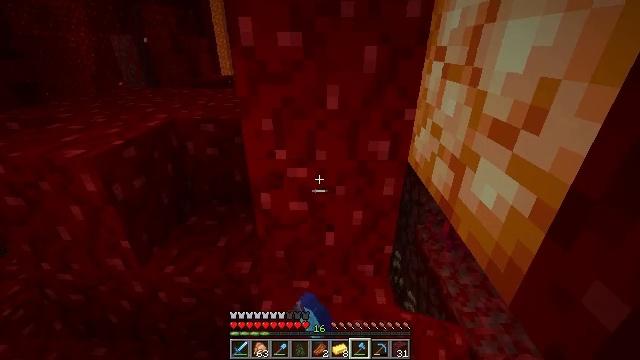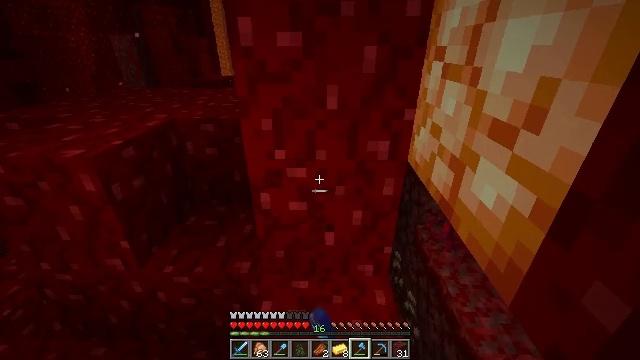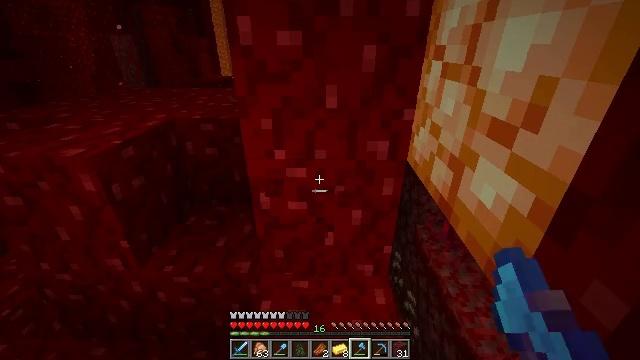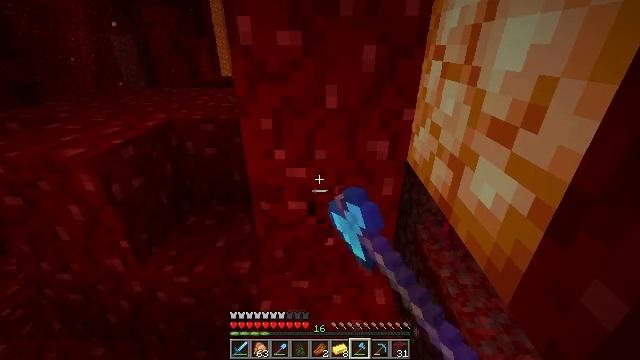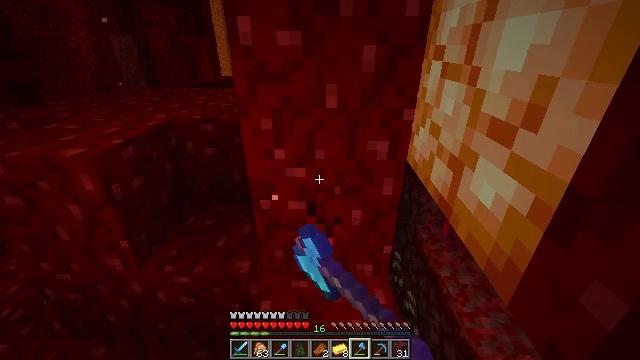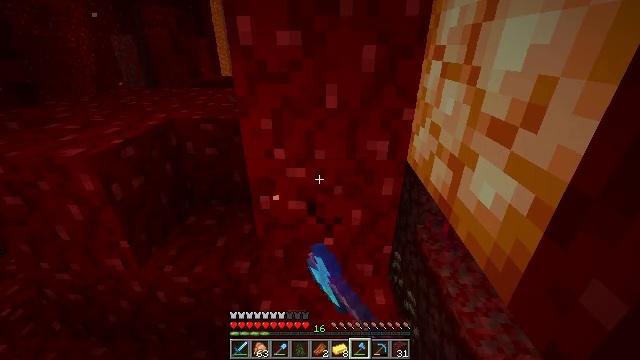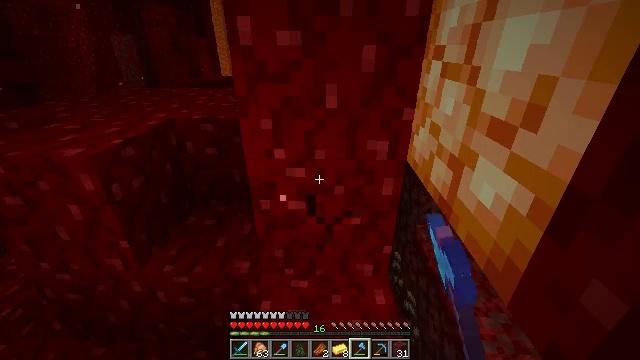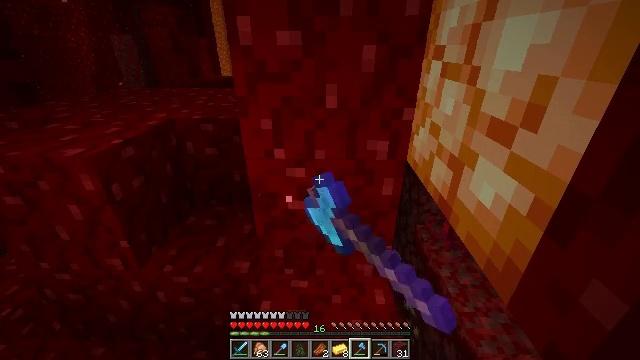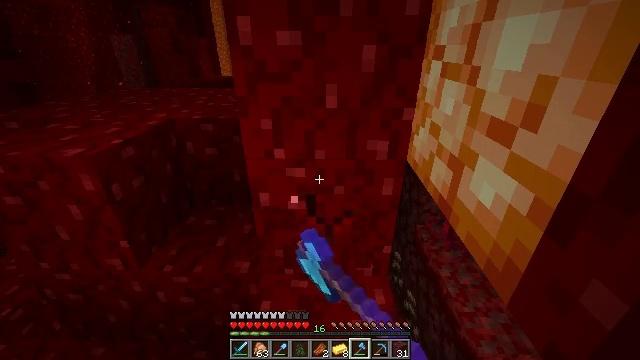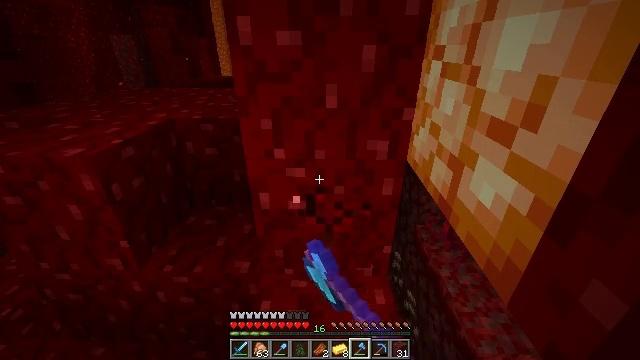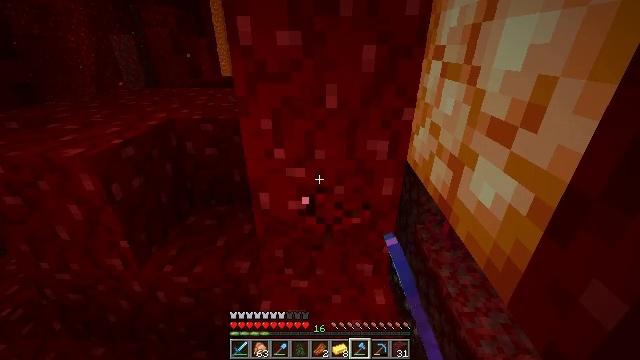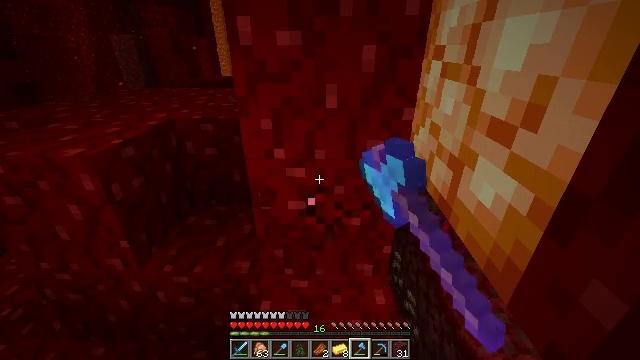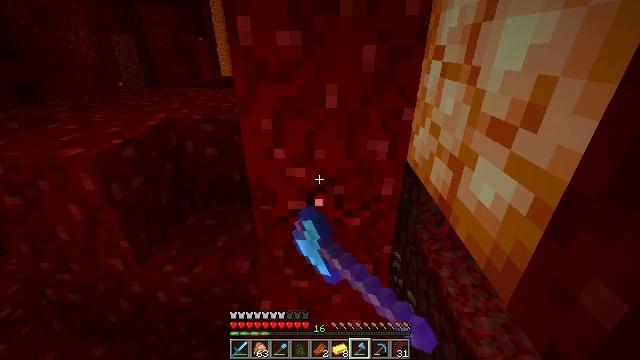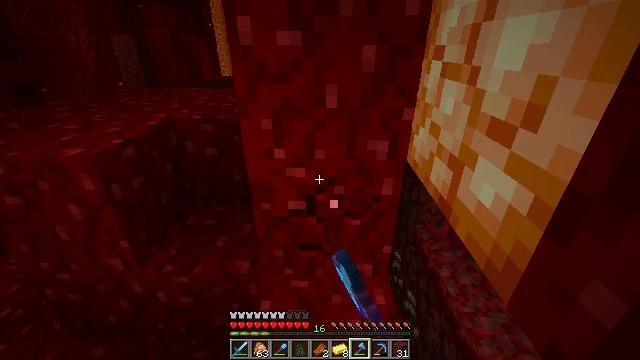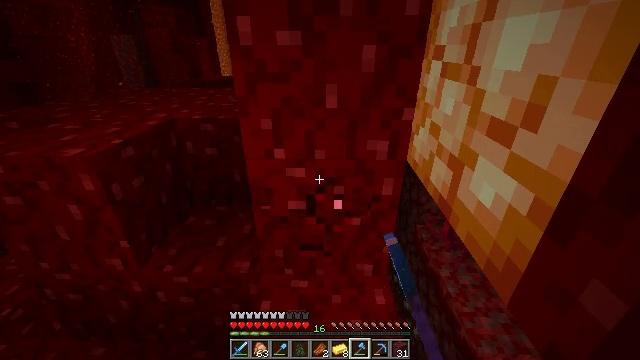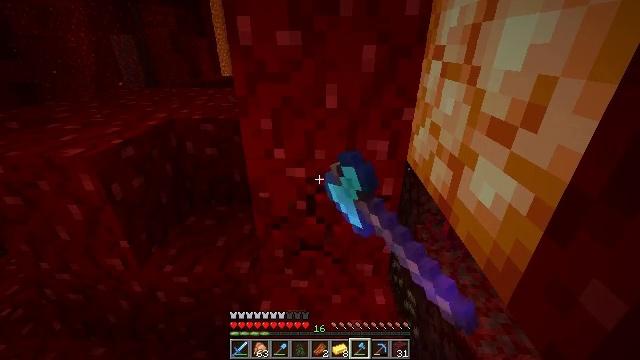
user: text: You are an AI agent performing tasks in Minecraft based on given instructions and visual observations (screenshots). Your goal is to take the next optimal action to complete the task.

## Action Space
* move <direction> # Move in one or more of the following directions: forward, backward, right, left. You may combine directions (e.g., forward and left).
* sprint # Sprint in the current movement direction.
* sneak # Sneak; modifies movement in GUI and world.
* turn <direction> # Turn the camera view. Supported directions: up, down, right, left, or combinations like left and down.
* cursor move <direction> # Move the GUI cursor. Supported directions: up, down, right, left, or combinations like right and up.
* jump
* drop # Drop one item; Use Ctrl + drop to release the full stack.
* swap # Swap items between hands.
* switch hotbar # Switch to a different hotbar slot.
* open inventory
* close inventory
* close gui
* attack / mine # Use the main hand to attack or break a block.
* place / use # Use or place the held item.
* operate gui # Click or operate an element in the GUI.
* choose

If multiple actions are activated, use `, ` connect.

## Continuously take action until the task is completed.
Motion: motion action
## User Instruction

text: Collect the nether wart block for decoration.
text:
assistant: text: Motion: attack / mine
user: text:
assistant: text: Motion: attack / mine
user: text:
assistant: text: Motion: attack / mine
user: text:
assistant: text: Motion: attack / mine
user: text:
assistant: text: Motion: attack / mine
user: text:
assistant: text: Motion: attack / mine
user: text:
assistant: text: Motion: attack / mine
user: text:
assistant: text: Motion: attack / mine
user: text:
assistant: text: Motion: attack / mine
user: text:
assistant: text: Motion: attack / mine
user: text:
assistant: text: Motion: attack / mine
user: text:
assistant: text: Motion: attack / mine
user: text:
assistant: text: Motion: attack / mine
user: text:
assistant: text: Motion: attack / mine
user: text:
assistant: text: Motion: attack / mine
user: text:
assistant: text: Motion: attack / mine
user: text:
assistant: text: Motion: attack / mine
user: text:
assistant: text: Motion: attack / mine
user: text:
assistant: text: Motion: attack / mine
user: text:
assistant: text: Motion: attack / mine
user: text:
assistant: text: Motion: attack / mine
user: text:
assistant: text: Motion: attack / mine
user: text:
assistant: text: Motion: attack / mine
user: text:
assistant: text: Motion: attack / mine
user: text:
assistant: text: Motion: attack / mine
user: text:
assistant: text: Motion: attack / mine
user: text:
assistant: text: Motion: attack / mine
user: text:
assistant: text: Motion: attack / mine
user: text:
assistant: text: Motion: attack / mine
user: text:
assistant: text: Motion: attack / mine